Question: So I'm trying to use a video as a background and I have a '.mov' file in my app and when I run this code:
'''
NSBundle * bundle = [NSBundle mainBundle];
NSString * urlString = [bundle pathForResource:@"movie" ofType:@"mov"];
NSURL * movieURL = [NSURL URLWithString:urlString];
if (!movieURL) {
NSLog(@"Not valid");
}
'''
I get 'Not valid' in the console. I checked 'urlString' and it is giving me a url and I'm positive that the file is named correctly and is not in a directory.

So the file is there and is copied into the source. Not sure why this is doing this.
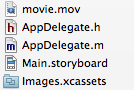
Answer: You want to use:
'''
NSURL *moveiURL = [NSURL fileURLWithPath:urlString];
'''
Better yet, use:
'''
NSURL *moveURL = [bundle URLForResource:@"movie" withExtension:@"mov"];
'''